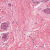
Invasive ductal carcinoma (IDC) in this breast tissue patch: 0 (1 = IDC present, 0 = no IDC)